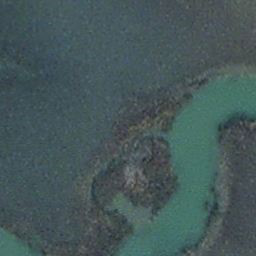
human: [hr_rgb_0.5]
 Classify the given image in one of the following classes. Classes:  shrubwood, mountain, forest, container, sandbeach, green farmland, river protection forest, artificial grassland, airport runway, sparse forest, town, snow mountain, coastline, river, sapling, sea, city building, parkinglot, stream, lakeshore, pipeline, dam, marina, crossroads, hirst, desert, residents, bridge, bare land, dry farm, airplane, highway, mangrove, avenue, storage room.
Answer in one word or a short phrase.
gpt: stream